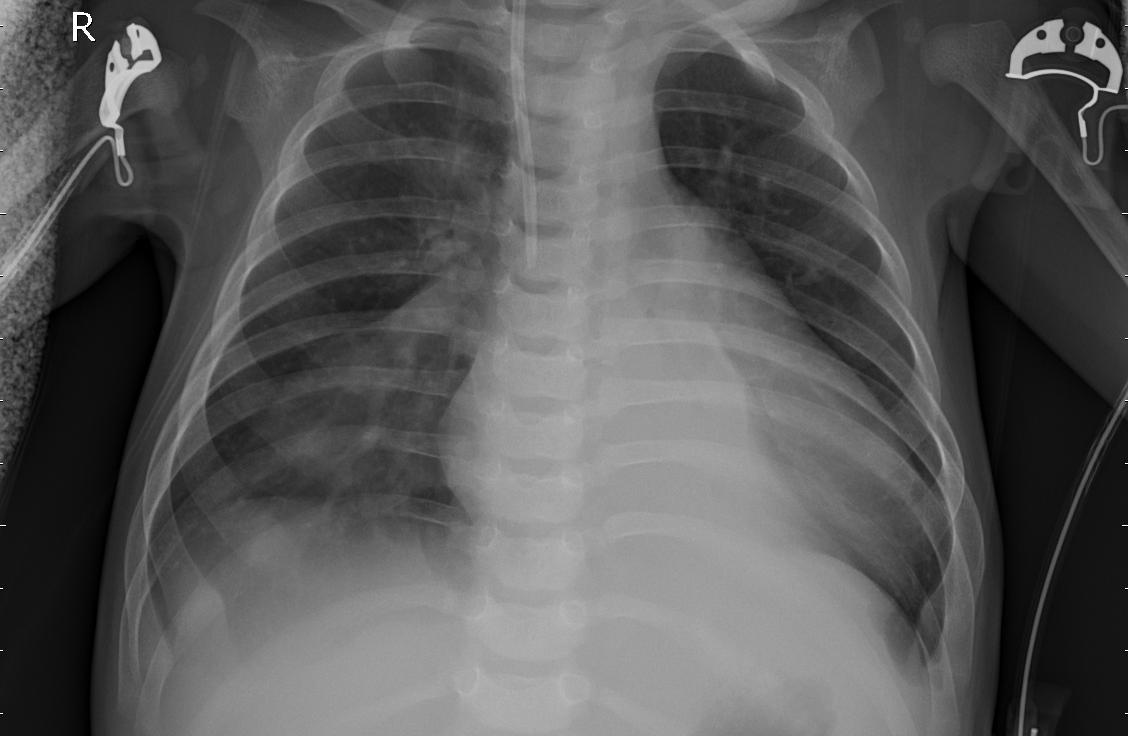
Diagnosis: PNEUMONIA